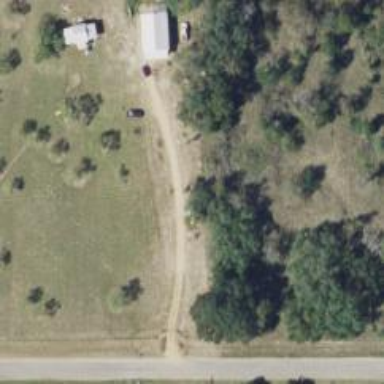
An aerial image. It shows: Driveway leading to service road.